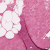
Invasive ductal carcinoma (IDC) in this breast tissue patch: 0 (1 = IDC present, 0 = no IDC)